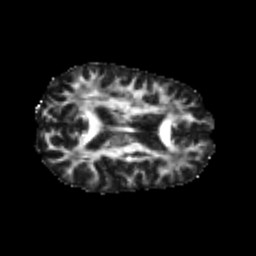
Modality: FA
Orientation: axial
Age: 24
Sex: female
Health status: healthy
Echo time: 0.074 s